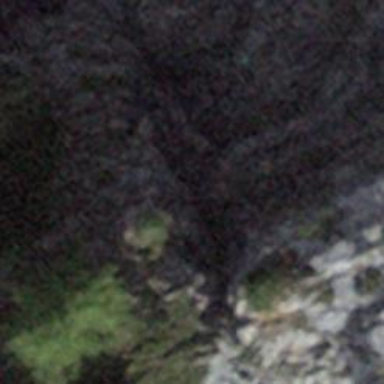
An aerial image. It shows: Cliff in nature.